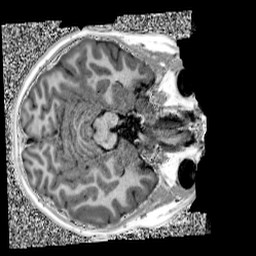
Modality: UNIT1
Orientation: axial
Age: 9
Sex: female
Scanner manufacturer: siemens
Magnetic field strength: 3 T
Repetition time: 4 s
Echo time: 0.00299 s